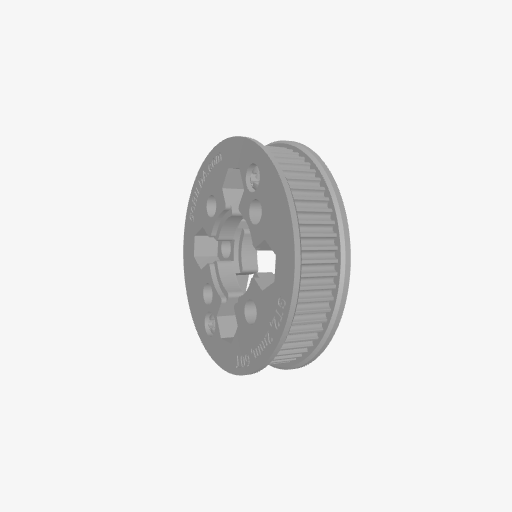
Part: Pulley2P14ID60T